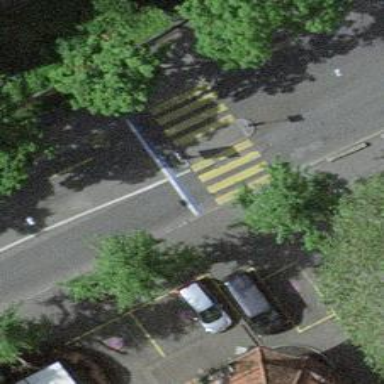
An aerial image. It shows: Zebra crossing with pedestrian island.